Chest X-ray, PA view. Patient: 49 years old, sex M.
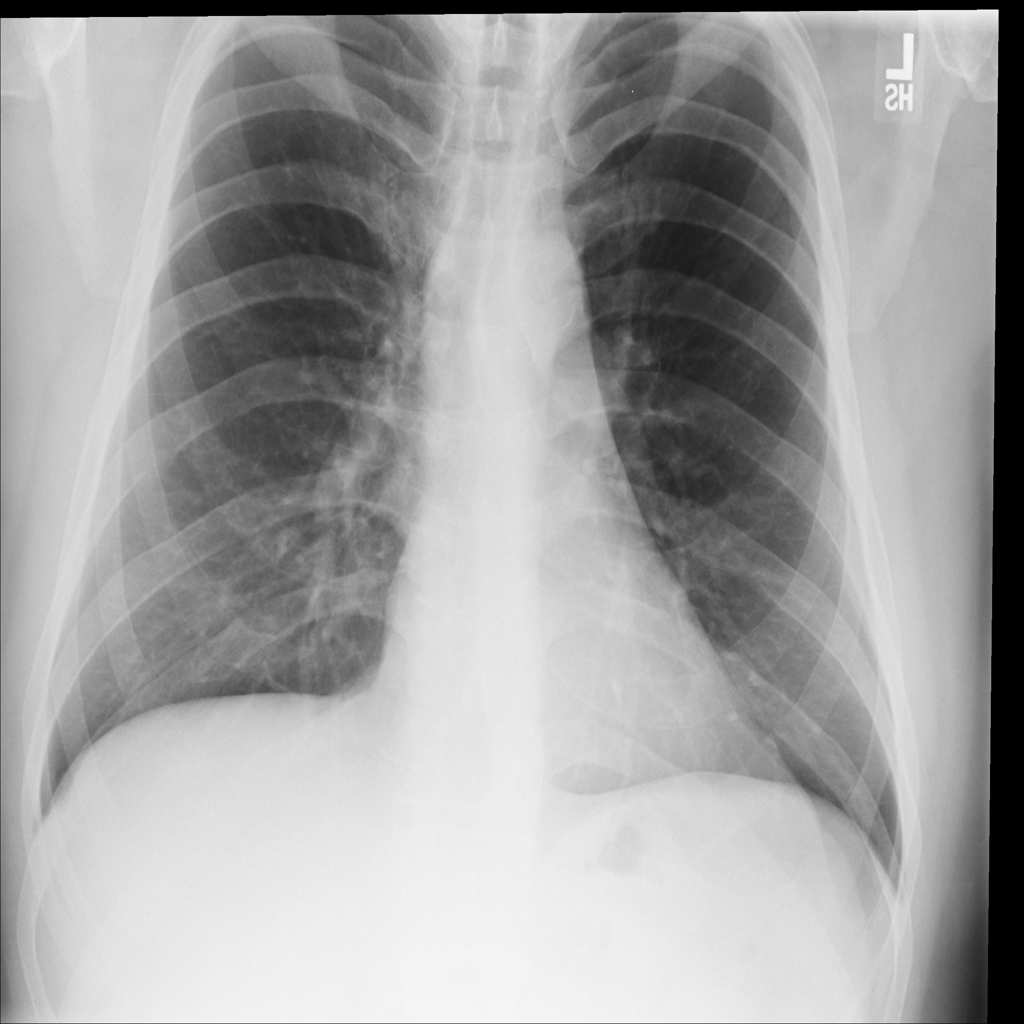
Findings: No Finding